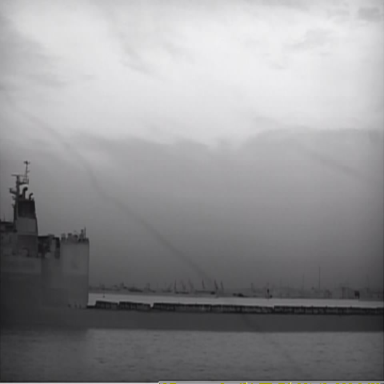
There is a liner in the infrared image.